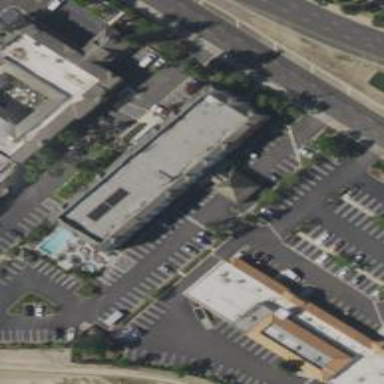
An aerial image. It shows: Hotel building.